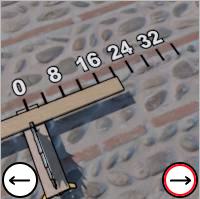
Task: length
Answer: 20
First scale value: 8.0